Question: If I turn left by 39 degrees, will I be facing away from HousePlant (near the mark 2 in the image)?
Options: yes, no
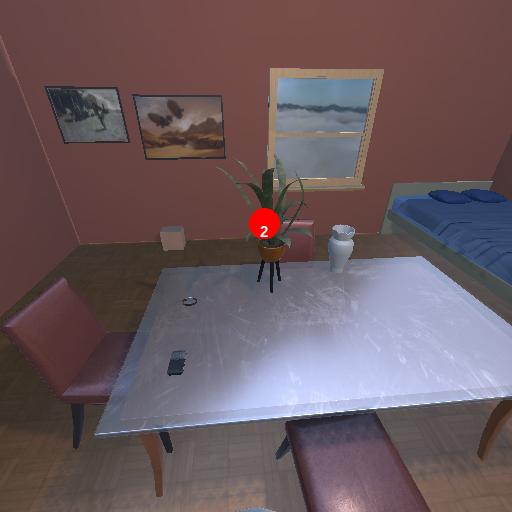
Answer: yes